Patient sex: F
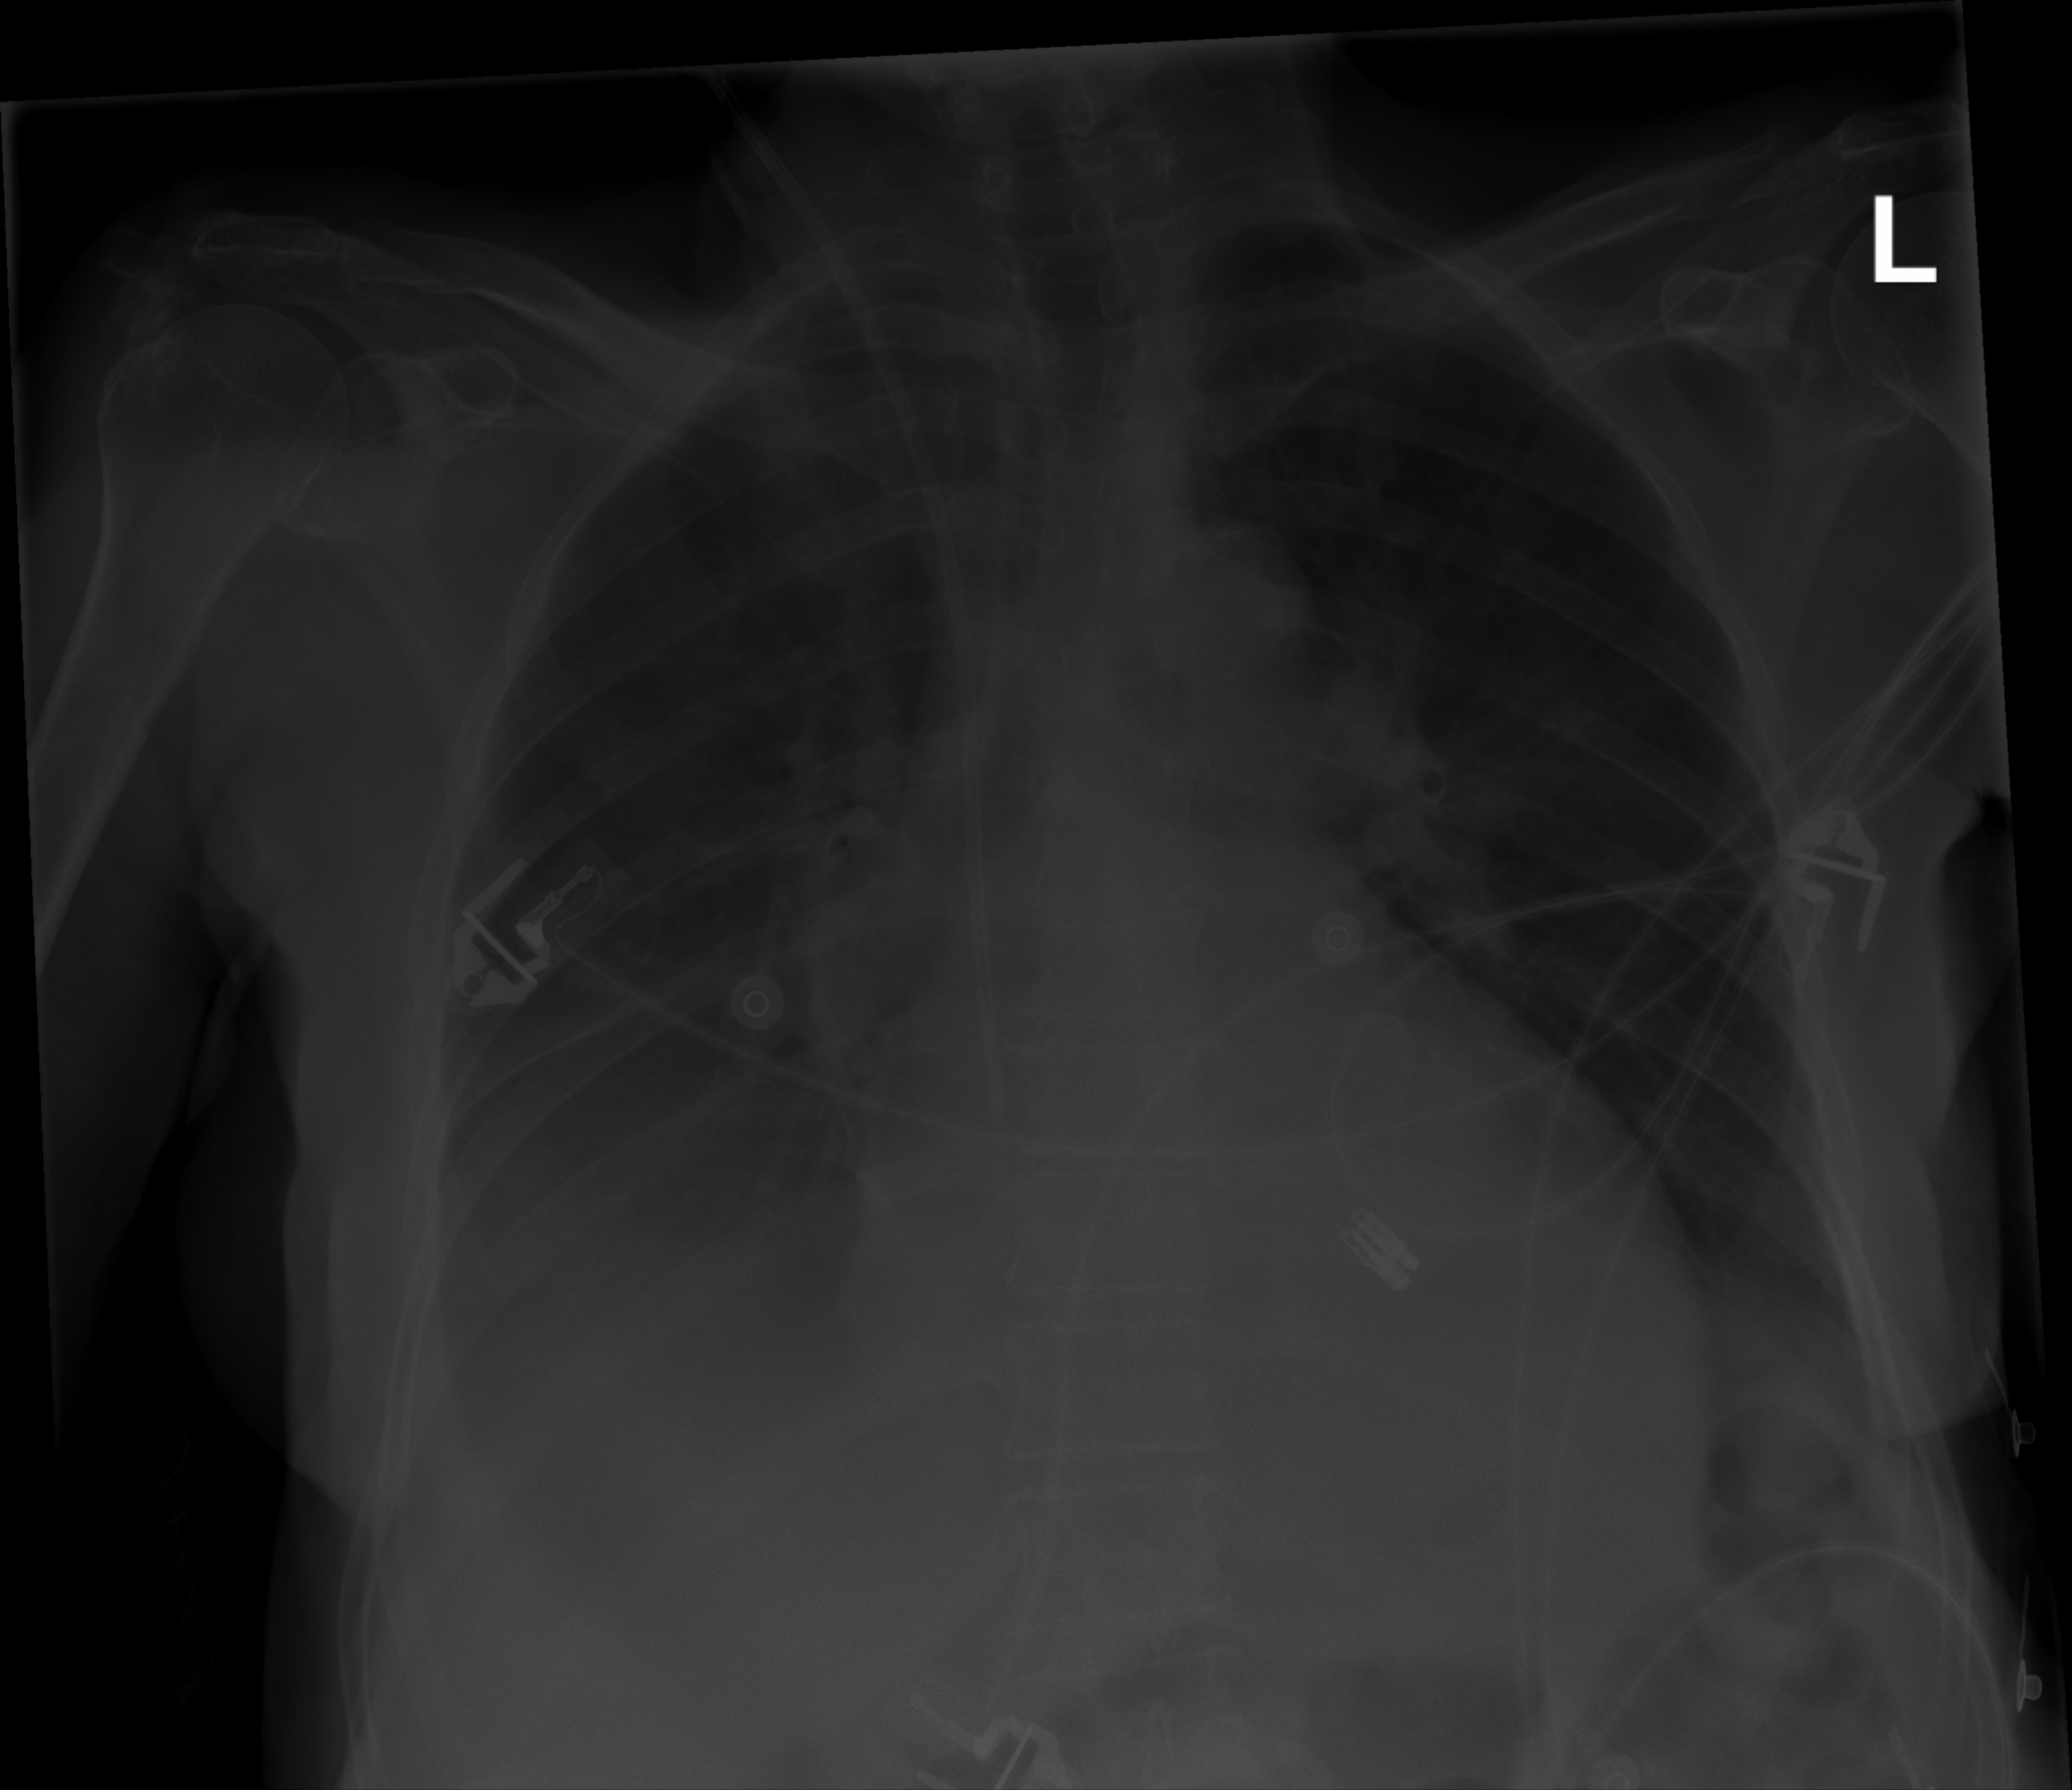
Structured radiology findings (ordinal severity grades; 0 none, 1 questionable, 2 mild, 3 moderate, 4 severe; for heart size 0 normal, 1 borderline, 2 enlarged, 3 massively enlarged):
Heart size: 0
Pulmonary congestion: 2
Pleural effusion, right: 2
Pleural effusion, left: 2
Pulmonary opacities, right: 0
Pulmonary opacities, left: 0
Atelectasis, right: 2
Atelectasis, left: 2